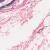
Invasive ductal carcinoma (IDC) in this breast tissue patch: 0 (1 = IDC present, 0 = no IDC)